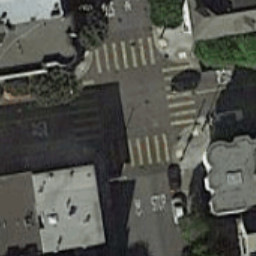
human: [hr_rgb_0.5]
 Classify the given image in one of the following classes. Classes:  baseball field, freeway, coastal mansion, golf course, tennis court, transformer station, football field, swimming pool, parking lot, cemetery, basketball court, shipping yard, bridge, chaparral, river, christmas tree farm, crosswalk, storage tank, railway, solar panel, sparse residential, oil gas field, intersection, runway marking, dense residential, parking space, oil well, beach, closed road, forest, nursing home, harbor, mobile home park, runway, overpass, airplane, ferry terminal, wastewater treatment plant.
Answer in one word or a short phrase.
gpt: crosswalk